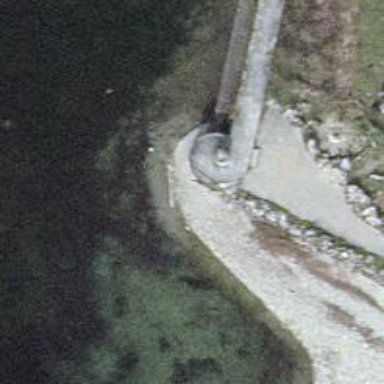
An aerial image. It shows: Breakwater structure.